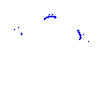
Particle: kaon